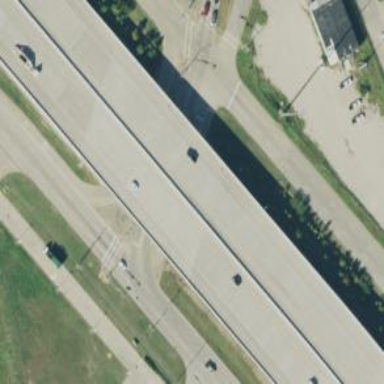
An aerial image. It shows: Secondary link road.